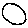
Label: circle